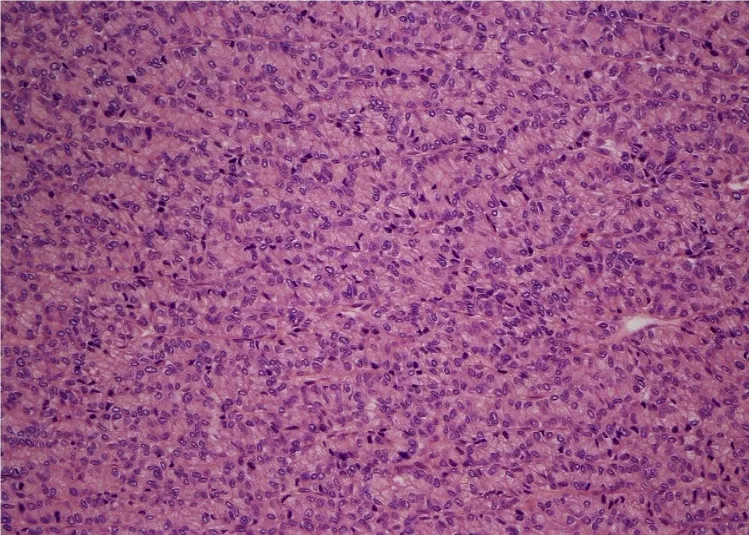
Tumour with anastomosing acinar and trabecular growth pattern. Hematoxylin-eosin, original magnification x200.
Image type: pathology (h&e)